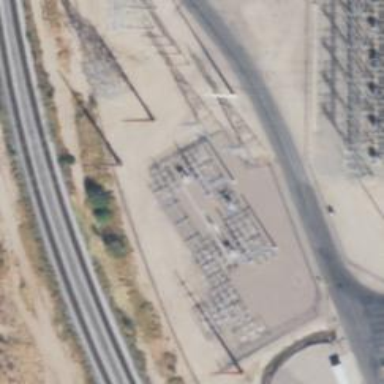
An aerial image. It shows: Switch used for power control.